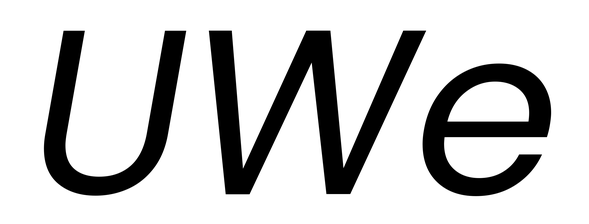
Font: Poppins-Italic